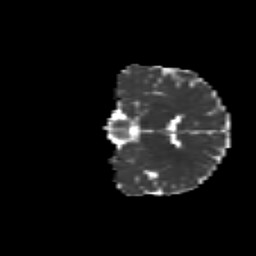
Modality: MD
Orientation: coronal
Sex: female
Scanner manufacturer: siemens
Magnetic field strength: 3 T
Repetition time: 5 s
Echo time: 0.071 s